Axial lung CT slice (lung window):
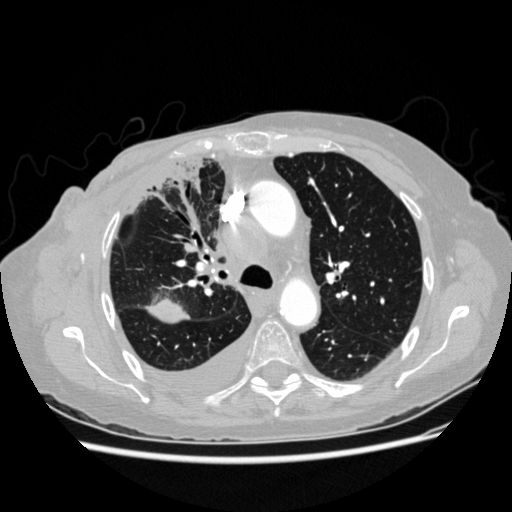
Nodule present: yes
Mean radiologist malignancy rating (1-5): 4